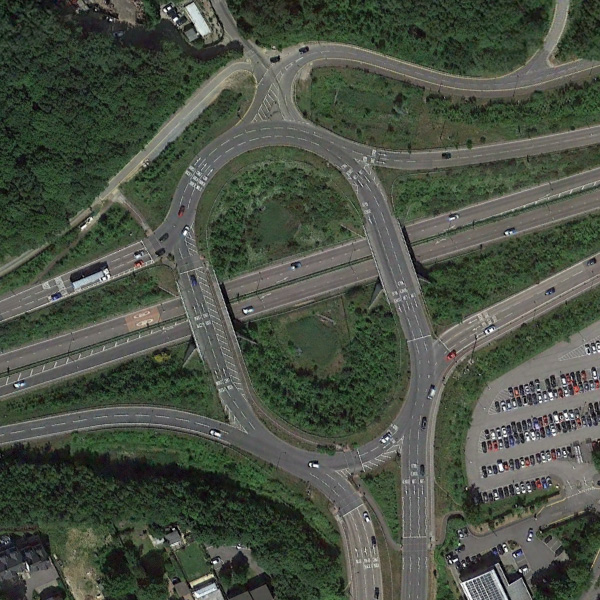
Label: Viaduct